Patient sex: M
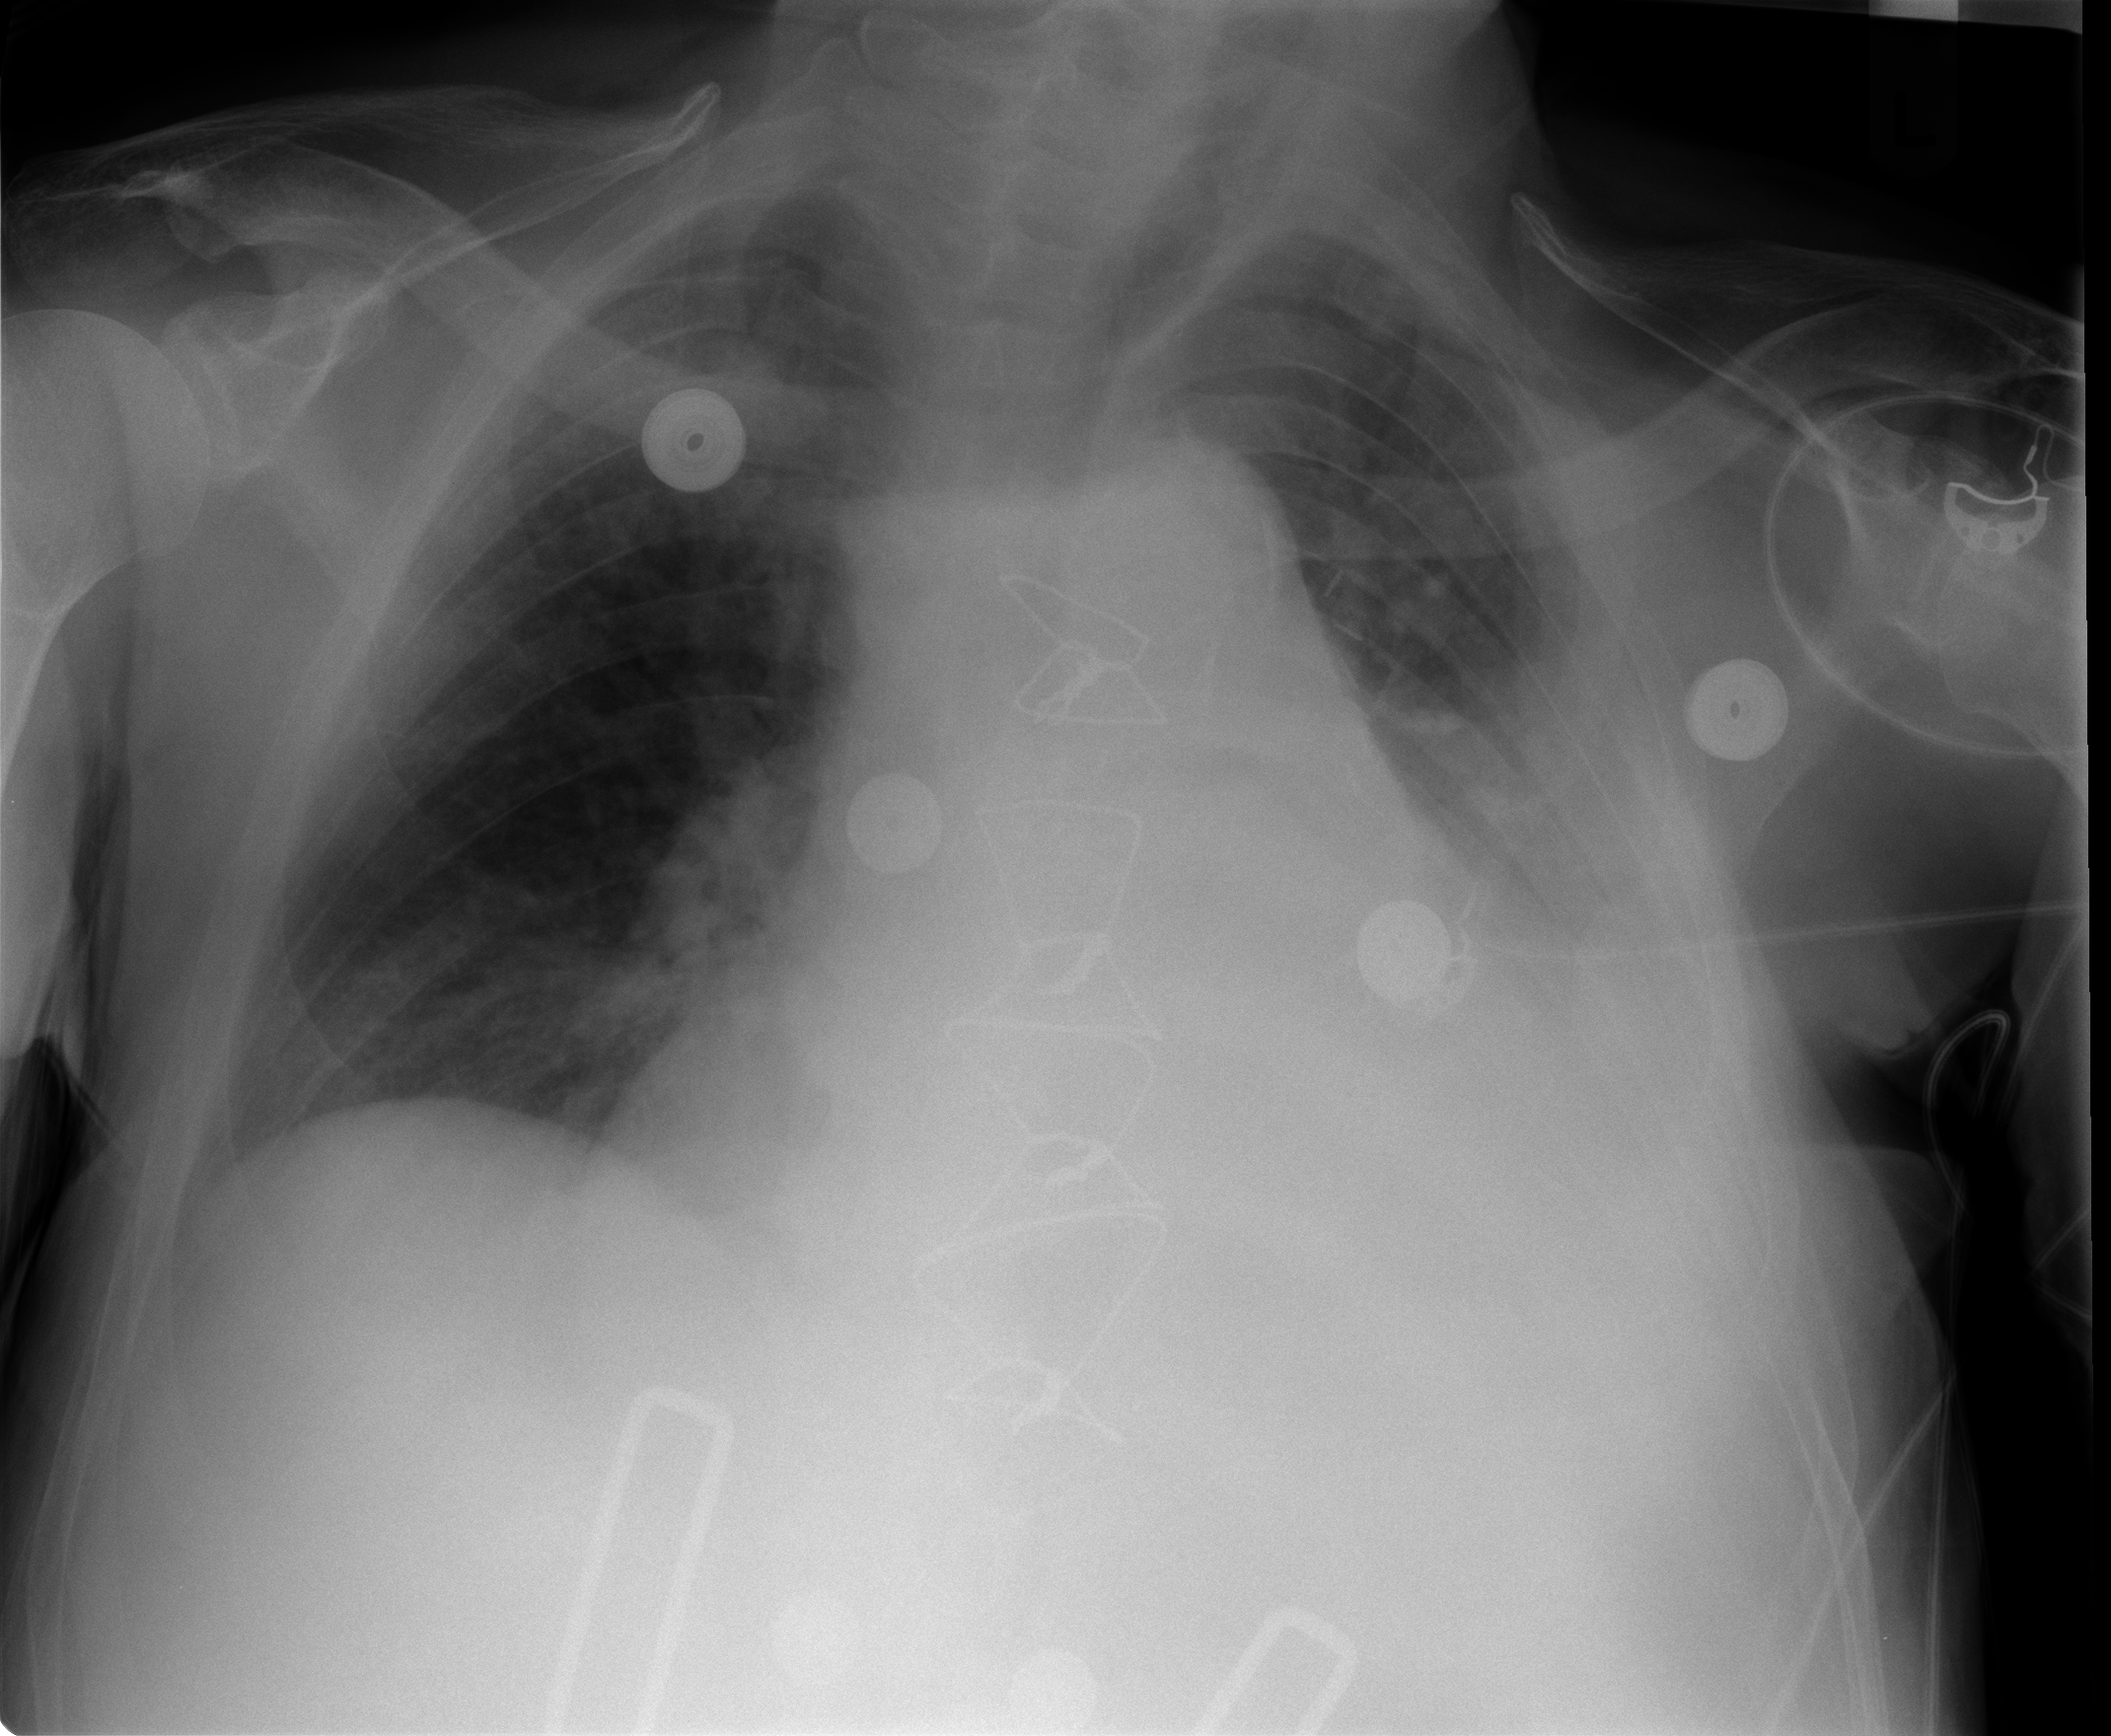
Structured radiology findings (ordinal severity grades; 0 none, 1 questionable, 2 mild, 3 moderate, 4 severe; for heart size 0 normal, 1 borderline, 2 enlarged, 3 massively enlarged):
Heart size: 2
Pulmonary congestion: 2
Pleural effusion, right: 0
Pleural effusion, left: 3
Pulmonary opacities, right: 1
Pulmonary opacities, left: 1
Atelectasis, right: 1
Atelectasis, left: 3